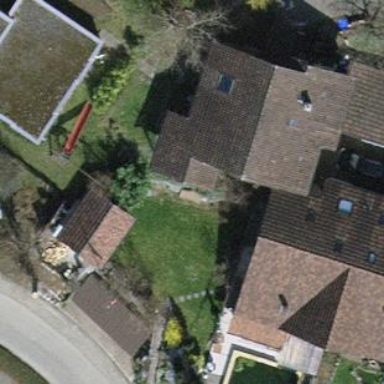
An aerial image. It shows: Detached building.